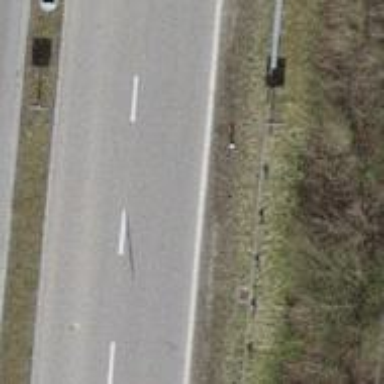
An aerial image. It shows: Motorway link.